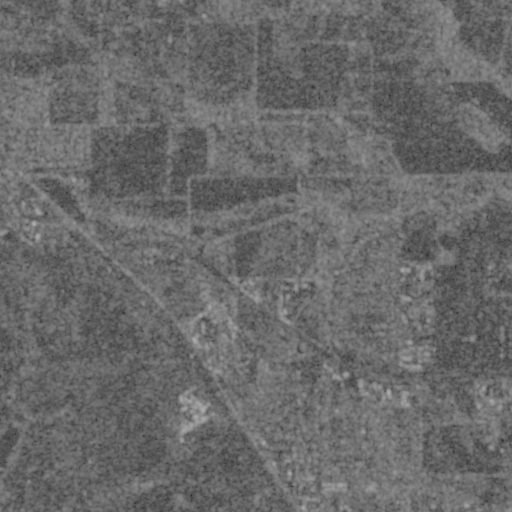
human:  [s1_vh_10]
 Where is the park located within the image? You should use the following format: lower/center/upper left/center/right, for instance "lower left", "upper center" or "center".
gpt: The park is located in the upper left of the image.
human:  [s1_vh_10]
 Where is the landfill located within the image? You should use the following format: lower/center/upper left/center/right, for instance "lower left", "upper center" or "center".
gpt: There is no landfill in the image.

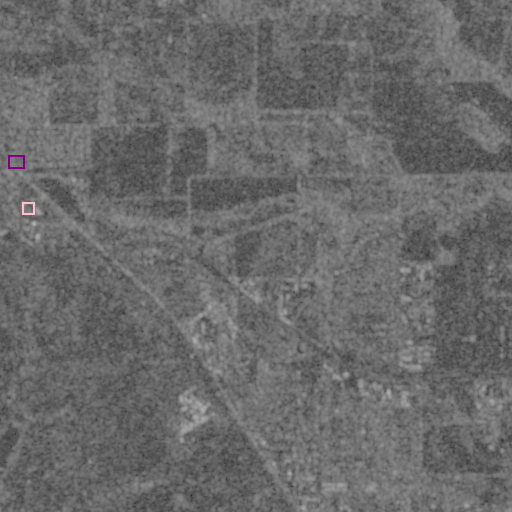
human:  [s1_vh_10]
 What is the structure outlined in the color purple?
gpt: The structure outlined in purple is a park.
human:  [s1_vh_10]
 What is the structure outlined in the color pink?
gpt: The structure outlined in pink is a building.
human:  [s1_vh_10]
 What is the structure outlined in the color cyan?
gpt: There is no cyan outline.